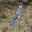
Label: 1